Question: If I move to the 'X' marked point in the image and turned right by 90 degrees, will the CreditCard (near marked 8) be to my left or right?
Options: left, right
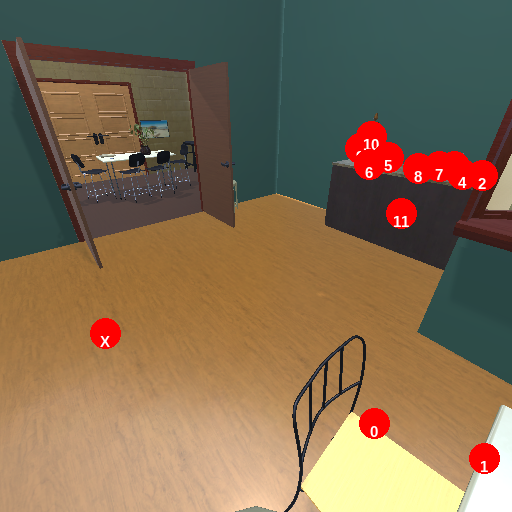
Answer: left